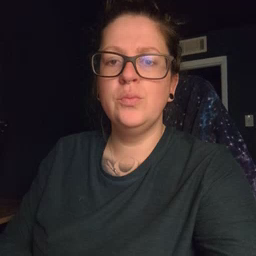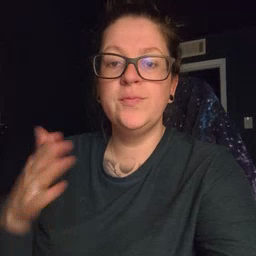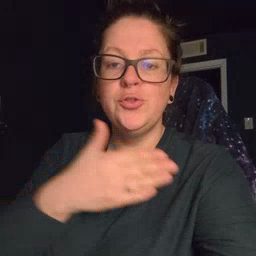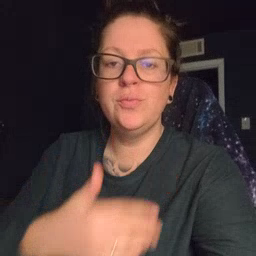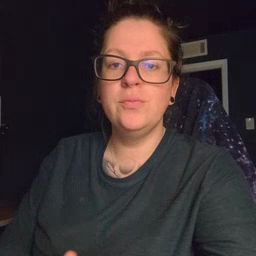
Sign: fish